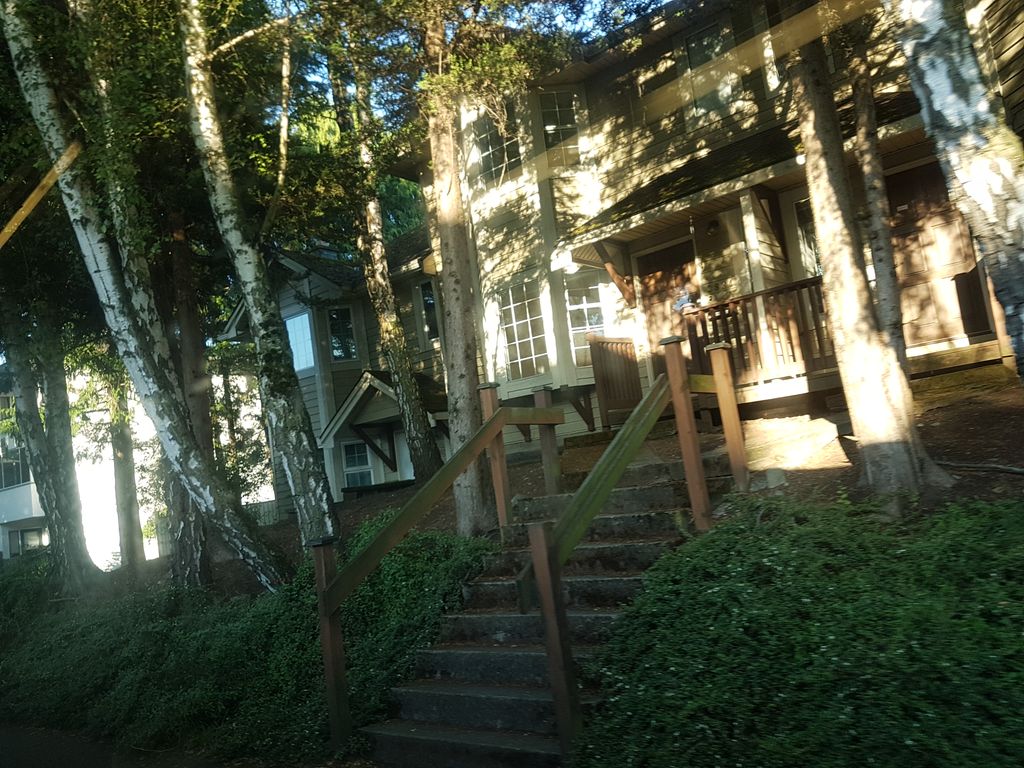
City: victoria